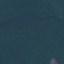
Land use / land cover class: Forest